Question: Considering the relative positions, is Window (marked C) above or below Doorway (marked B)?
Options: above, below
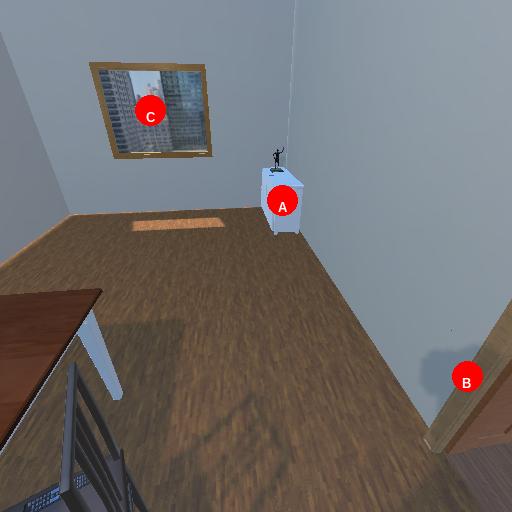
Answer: above